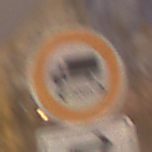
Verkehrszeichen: TatsaechlicheLaenge
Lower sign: RichtungsangabeDurchPfeile5
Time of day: Night
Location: Outdoor (Urban)
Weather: Overcast
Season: Winter
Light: Artificial